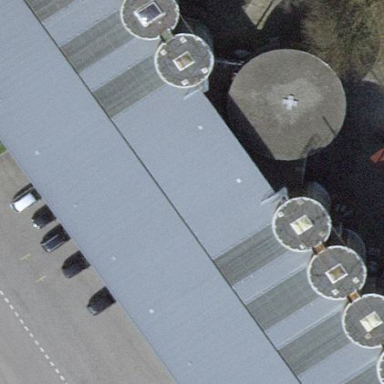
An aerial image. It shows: Recycling center located in building.